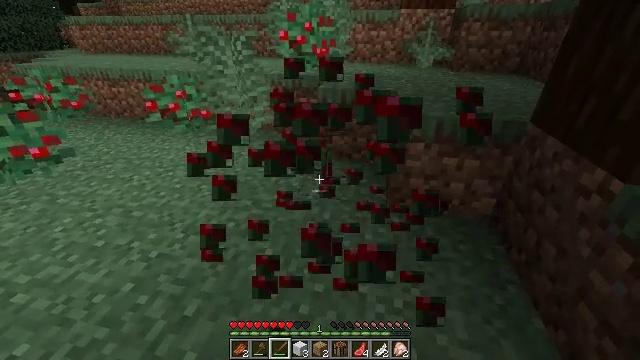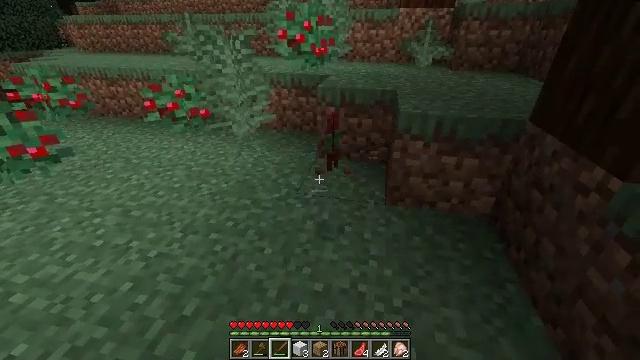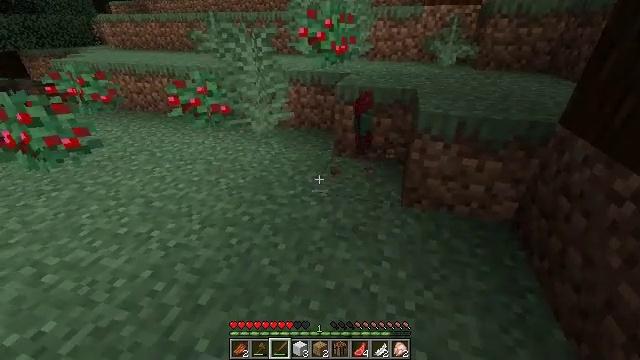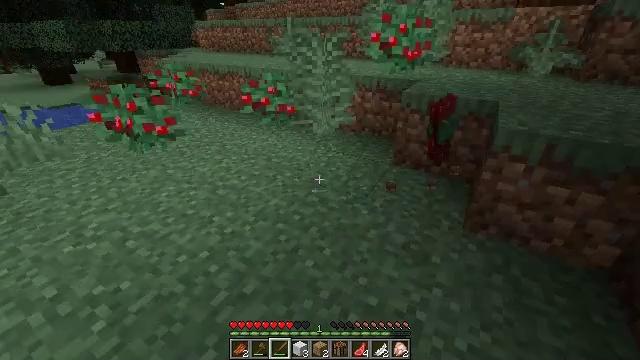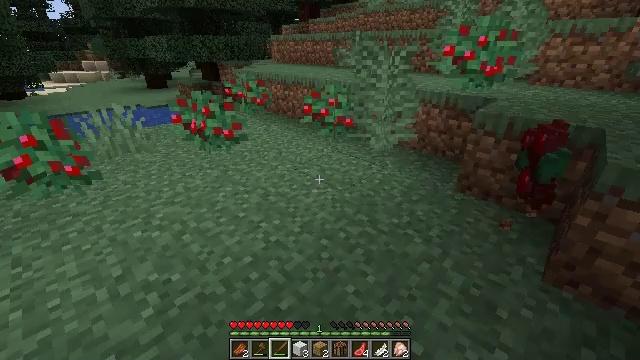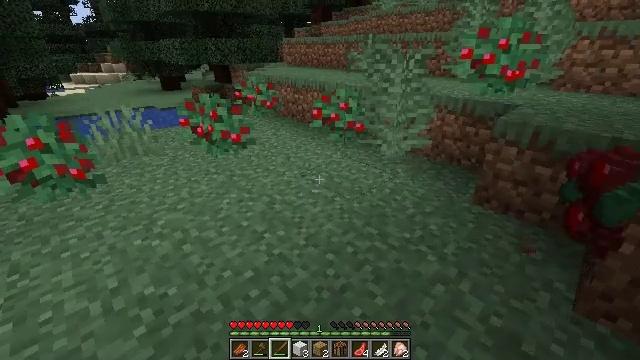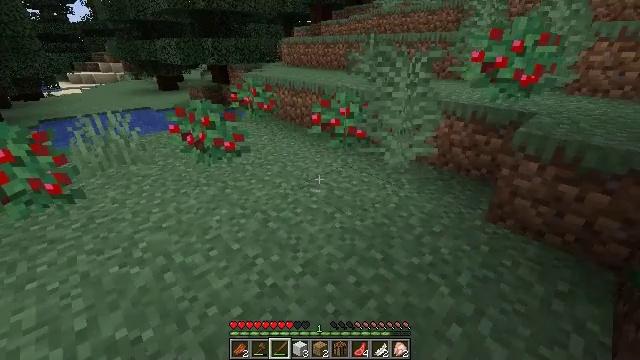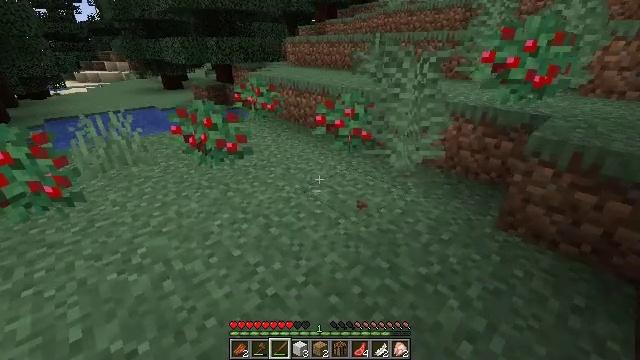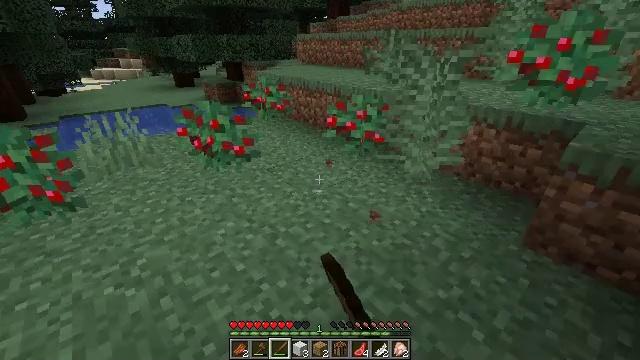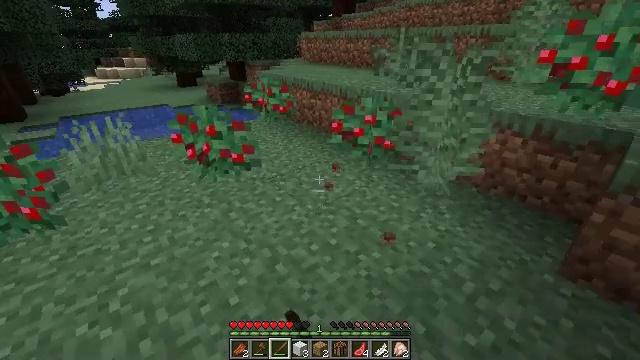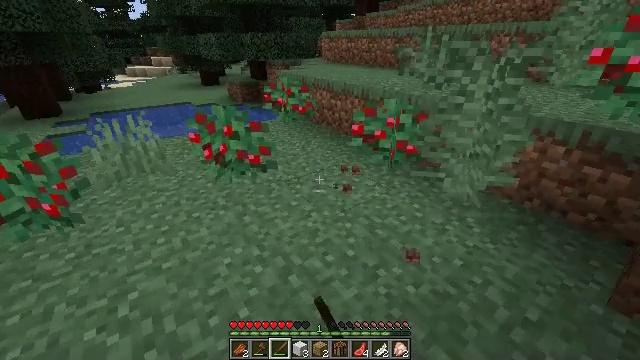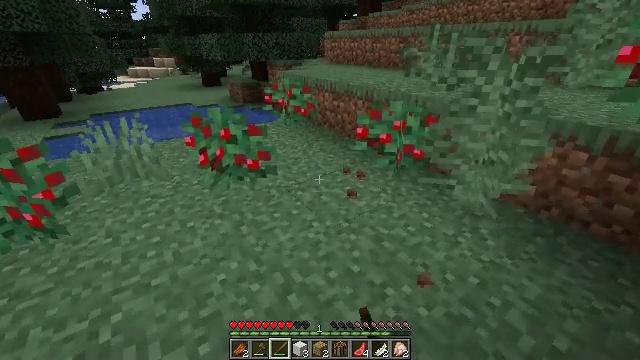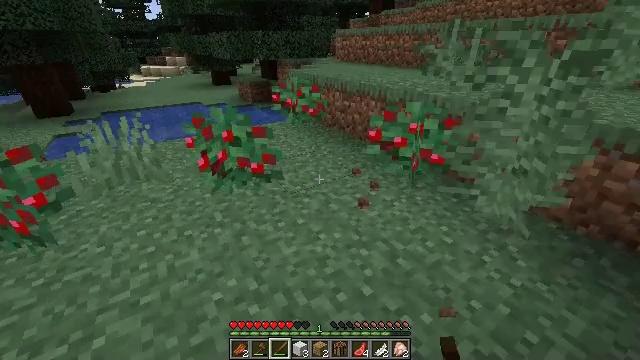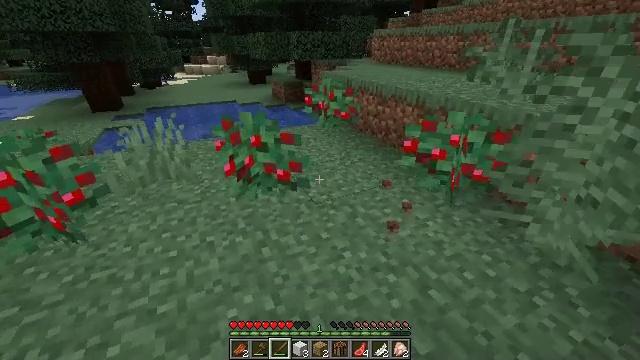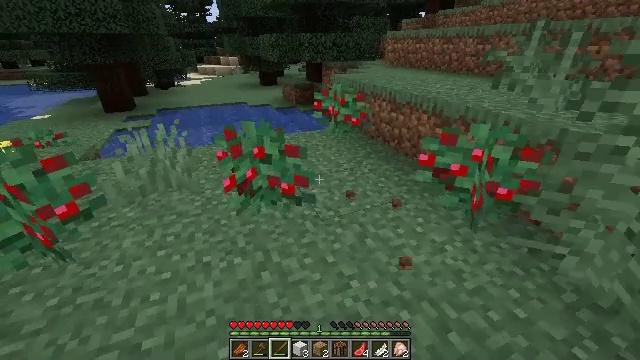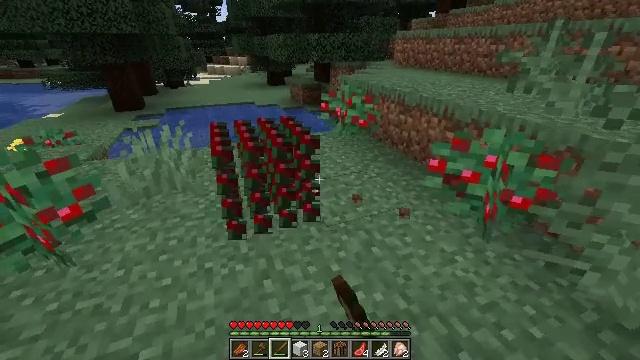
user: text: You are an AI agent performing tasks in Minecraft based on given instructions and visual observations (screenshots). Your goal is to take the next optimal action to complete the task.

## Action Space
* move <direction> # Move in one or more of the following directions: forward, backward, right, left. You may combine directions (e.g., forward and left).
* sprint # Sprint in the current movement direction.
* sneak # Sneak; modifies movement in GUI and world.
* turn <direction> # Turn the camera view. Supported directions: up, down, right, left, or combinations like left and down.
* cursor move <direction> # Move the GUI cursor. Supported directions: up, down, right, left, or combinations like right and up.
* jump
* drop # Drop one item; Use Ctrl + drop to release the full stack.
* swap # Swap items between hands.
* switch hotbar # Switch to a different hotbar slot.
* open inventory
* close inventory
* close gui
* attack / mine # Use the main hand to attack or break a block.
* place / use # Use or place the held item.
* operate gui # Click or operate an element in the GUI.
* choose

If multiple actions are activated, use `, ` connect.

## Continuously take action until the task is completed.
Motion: motion action
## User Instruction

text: Gather materials from the sweet berry bush.
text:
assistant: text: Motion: no_op
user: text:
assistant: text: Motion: turn left
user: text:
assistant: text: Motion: move forward, turn left
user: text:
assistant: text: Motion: move forward, turn left and up
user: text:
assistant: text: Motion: move forward, turn left
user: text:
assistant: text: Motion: move forward
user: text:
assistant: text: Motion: move forward, attack / mine
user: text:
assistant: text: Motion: move forward, turn left, attack / mine
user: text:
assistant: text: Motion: move forward, attack / mine
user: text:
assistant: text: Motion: move forward, turn left, attack / mine
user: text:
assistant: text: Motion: move forward
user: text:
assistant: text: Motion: move forward, turn left
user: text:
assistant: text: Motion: move forward, turn left
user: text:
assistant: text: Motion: move forward, turn left, attack / mine
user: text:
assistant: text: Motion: move forward, turn left, attack / mine
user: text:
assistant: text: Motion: turn left, attack / mine
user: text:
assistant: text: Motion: no_op
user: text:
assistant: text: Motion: attack / mine
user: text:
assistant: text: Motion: turn right, attack / mine
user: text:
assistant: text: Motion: turn right and up, attack / mine
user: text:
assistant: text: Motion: turn right and up
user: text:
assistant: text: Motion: turn right
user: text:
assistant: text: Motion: turn right, attack / mine
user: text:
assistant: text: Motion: move forward, attack / mine
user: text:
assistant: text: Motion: move forward, attack / mine
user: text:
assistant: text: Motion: move forward, attack / mine
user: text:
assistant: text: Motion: move forward, turn down, attack / mine
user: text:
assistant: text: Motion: turn left and down, attack / mine
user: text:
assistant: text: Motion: turn left, attack / mine
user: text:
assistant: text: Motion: turn left and up, attack / mine